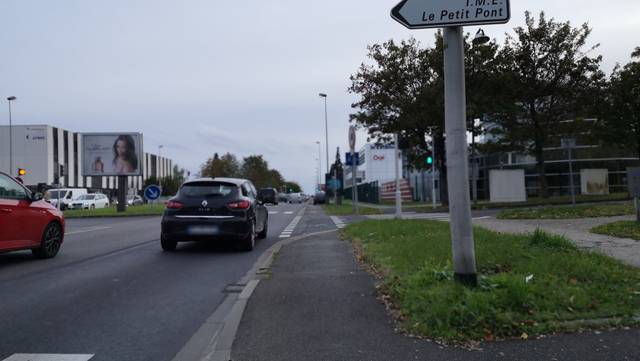
Region: France
Coordinates: 47.916, 1.924